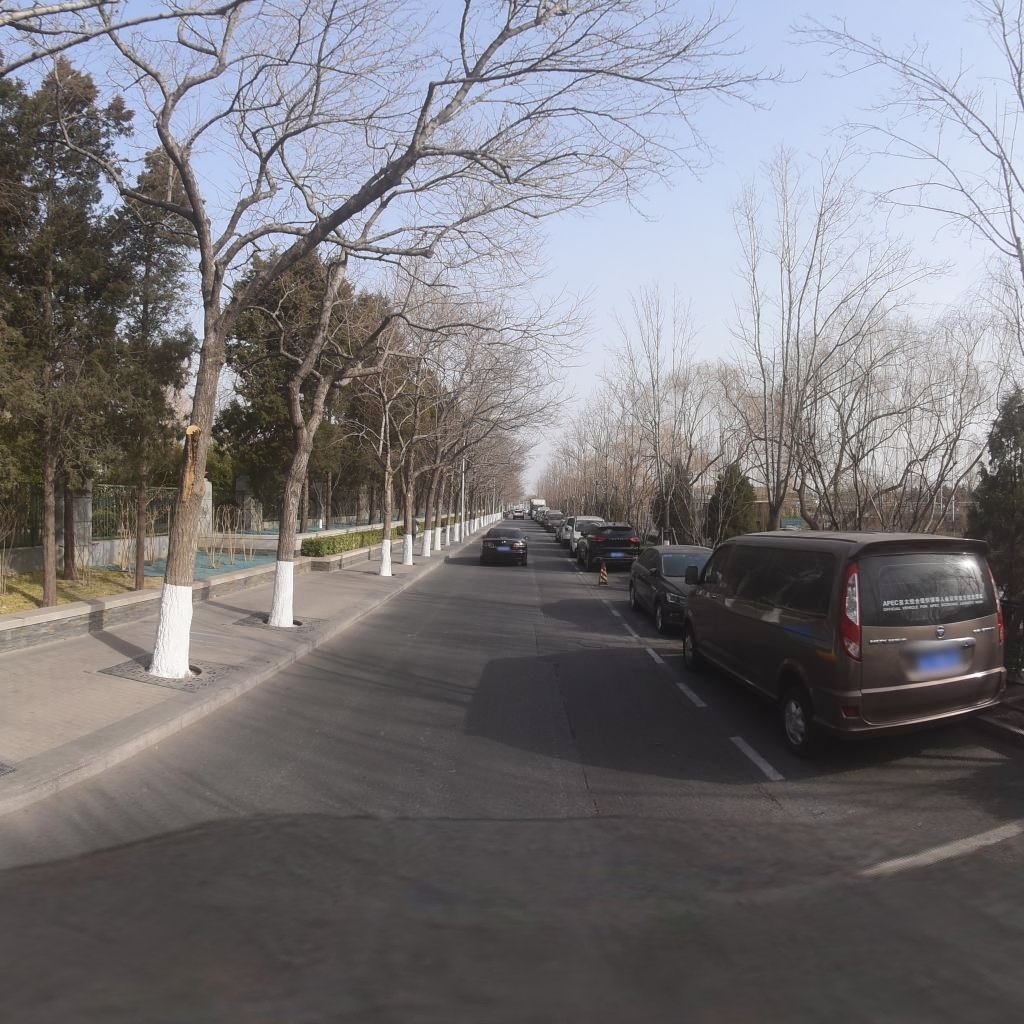
Region: Xicheng
Road damage annotations: longitudinal crack, longitudinal crack